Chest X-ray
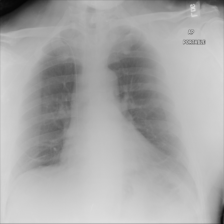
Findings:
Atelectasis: negative
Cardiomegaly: negative
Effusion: negative
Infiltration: negative
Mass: negative
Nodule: negative
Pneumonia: negative
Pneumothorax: negative
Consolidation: negative
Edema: negative
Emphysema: negative
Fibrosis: negative
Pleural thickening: negative
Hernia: negative